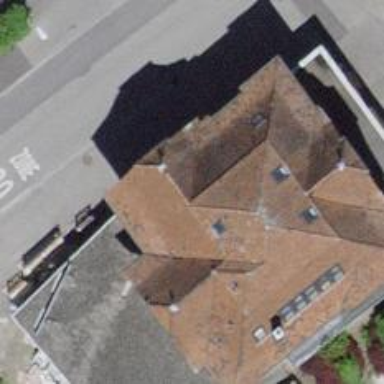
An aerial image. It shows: Restaurant.